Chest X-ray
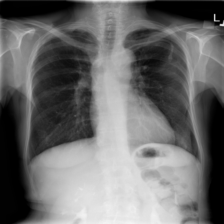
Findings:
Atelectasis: negative
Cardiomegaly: negative
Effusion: negative
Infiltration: negative
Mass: negative
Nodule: negative
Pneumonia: negative
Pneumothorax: negative
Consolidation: negative
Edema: negative
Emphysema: negative
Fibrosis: negative
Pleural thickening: negative
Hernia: negative